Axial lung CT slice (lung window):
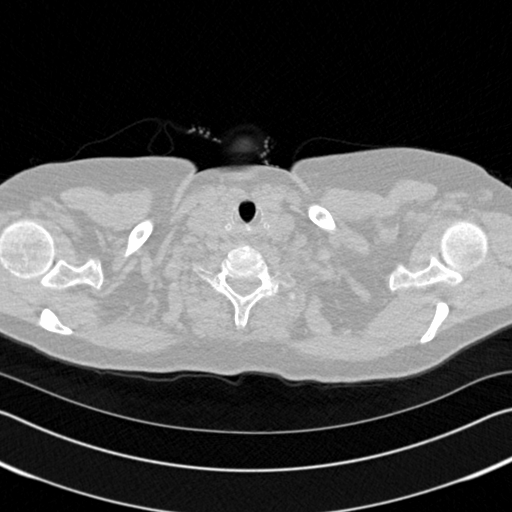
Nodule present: no